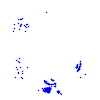
Particle: proton